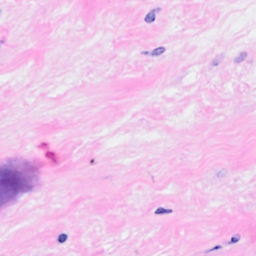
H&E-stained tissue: Breast